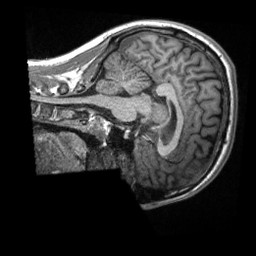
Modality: T1w
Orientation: sagittal
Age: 24
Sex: male
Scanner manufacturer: siemens
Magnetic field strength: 3 T
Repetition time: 2.3 s
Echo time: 0.00288 s